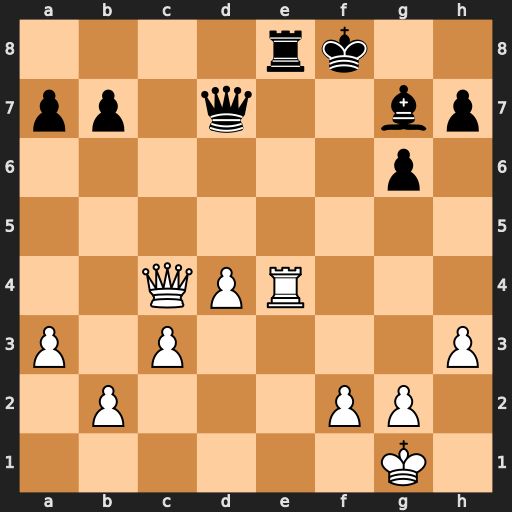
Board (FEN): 4rk2/pp1q2bp/6p1/8/2QPR3/P1P4P/1P3PP1/6K1
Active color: w
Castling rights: -
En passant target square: -
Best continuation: Rf4+ Ke7 Rf7+ Kd8 Rxd7+